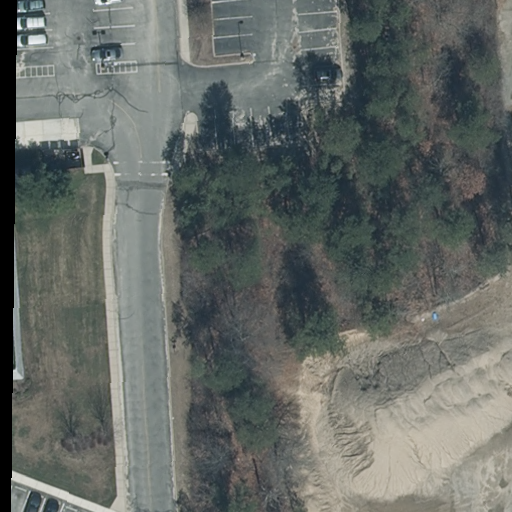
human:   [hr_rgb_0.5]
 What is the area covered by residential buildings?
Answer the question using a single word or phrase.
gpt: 0m2

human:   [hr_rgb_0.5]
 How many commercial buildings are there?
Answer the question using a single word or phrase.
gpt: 1

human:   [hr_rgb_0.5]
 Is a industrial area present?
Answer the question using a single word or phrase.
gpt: yes

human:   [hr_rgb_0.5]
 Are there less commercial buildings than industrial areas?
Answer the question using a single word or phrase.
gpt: no

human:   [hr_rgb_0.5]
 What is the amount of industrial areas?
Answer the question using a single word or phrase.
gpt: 1

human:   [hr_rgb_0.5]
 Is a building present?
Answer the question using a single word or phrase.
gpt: yes

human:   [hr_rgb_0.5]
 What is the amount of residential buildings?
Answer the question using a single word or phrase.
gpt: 0

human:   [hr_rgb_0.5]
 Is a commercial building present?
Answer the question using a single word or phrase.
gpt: yes

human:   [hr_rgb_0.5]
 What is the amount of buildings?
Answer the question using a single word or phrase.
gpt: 1

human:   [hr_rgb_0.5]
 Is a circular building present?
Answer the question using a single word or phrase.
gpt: no

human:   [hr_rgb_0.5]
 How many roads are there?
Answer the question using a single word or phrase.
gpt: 0

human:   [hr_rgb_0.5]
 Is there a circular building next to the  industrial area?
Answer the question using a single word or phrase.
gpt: no

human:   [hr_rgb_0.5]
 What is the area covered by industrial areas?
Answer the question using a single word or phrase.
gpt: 10435m2

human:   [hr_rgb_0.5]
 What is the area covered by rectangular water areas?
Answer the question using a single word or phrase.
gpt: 0m2

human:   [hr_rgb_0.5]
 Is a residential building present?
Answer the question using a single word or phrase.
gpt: no

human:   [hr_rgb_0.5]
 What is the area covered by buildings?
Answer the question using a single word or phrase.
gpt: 0m2

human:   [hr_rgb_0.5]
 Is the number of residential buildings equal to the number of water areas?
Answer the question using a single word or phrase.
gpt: yes

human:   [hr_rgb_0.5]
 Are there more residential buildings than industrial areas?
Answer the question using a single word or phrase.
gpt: no

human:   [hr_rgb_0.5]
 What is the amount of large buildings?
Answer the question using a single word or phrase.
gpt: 0

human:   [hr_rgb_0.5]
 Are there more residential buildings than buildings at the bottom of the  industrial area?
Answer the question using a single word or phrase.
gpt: no

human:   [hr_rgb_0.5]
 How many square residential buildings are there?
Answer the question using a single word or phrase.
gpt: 0

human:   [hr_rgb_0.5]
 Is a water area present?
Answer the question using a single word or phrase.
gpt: no

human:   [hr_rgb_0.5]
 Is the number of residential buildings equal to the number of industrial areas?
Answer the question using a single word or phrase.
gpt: no

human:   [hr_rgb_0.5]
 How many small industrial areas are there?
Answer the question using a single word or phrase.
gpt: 0

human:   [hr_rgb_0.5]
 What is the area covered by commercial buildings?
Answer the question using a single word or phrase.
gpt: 0m2

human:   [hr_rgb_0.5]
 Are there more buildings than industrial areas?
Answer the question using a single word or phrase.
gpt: no

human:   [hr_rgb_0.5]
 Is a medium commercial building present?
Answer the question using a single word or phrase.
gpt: no

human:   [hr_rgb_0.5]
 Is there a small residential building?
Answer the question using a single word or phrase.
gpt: no

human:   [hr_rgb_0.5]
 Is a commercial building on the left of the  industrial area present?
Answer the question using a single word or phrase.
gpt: yes

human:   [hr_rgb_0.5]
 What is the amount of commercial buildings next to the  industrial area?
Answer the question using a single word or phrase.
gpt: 1

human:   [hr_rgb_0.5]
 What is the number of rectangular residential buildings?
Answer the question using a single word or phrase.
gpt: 0

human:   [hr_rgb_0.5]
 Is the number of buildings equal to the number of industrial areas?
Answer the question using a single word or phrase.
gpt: yes

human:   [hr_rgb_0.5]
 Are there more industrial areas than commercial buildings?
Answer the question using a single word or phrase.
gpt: no

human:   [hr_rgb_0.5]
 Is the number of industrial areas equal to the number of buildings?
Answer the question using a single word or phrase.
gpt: yes

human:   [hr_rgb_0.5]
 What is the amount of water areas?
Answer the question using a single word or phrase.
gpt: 0

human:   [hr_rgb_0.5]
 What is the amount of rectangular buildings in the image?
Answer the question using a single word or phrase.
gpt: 1

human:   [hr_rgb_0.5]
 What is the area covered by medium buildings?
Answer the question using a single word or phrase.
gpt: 0m2

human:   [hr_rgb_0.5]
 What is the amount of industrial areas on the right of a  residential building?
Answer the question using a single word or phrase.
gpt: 0

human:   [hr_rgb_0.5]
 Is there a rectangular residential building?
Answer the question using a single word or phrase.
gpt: no

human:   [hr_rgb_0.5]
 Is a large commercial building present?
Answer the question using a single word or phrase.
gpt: no

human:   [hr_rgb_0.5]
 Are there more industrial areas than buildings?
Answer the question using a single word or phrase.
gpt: no

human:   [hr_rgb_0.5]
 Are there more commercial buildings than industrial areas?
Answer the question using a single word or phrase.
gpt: no

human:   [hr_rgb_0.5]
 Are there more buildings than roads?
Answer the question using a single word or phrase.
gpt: yes

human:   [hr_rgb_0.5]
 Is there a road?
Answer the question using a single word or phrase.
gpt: no

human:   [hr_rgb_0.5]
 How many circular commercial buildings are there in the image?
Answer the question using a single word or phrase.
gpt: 0

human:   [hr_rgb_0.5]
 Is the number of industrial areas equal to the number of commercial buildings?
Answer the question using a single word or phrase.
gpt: yes

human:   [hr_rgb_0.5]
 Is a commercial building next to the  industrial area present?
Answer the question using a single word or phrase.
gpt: yes

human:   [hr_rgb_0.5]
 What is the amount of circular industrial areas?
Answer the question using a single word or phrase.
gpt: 0

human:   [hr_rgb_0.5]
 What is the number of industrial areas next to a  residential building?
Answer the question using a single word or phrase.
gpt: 0

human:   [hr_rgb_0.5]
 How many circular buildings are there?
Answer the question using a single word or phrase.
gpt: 0

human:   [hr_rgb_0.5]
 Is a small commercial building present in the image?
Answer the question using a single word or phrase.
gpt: yes

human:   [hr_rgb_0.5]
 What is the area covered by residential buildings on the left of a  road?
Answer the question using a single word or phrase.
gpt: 0m2

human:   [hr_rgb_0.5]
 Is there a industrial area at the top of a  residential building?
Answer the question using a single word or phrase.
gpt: no

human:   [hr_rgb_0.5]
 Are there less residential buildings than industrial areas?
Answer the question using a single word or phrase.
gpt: yes

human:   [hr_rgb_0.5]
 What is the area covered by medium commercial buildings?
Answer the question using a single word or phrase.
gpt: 0m2

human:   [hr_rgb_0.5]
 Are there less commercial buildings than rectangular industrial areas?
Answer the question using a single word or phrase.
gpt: no

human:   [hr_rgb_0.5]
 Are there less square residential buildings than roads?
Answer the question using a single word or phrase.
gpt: no

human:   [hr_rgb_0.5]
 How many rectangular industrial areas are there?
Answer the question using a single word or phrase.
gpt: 1

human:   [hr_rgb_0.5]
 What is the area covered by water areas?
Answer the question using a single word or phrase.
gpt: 0m2

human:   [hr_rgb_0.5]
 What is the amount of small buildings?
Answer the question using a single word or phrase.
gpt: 1

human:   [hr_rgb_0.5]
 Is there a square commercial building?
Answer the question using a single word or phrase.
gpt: no

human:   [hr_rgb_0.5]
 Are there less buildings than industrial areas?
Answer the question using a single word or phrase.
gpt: no

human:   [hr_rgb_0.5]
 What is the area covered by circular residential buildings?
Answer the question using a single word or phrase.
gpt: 0m2

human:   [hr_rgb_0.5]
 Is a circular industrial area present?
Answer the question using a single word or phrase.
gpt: no